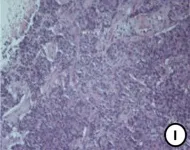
PET-CT scan (November 2017) and histopathological and molecular results after gefitinib therapy resistance. (I) Cancer cells arranged in streaks and nest bulk and invasive growth manner in left cervical lymph nodes (x20 hematoxylin/eosin).
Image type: pathology (h&e)